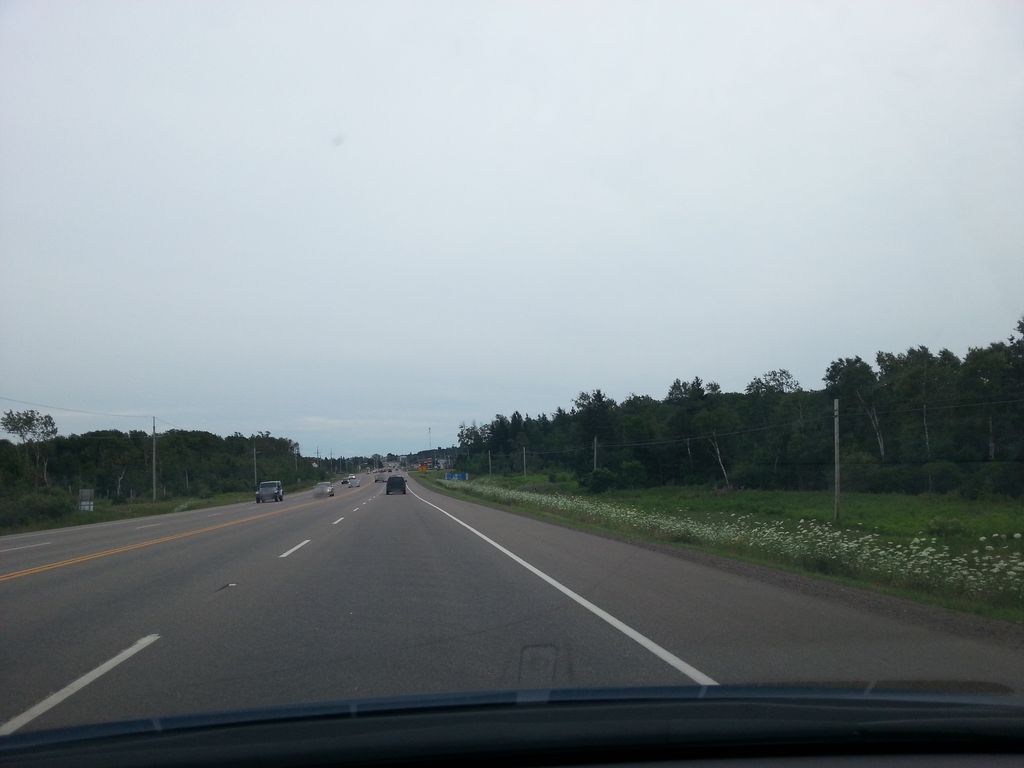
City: charlottetown